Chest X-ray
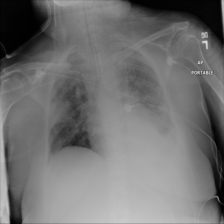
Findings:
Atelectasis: negative
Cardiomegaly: negative
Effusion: negative
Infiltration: negative
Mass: negative
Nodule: negative
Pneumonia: negative
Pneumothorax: negative
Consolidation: negative
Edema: negative
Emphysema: negative
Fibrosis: negative
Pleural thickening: negative
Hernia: negative